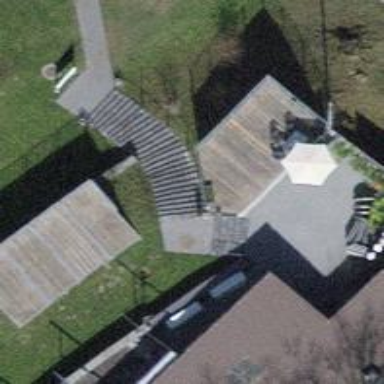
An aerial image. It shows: Road with steps.